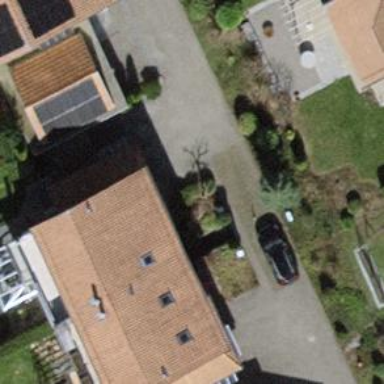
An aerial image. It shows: Alley with grass paver surface.